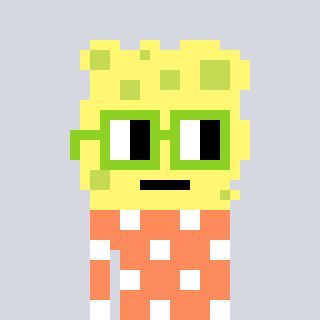
a pixel art character with square light green glasses, a sponge-shaped head and a peachy-colored body on a cool background